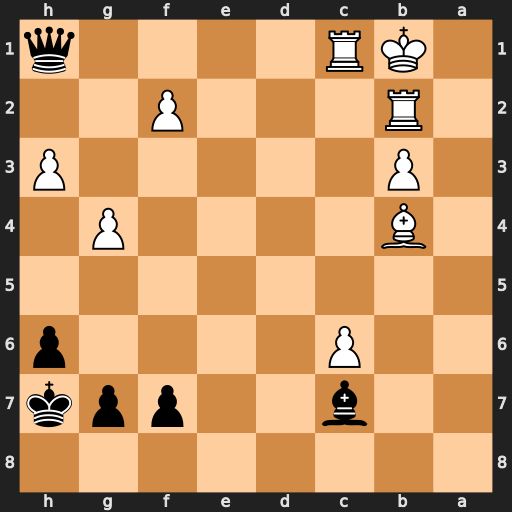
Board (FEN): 8/2b2ppk/2P4p/8/1B4P1/1P5P/1R3P2/1KR4q
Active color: b
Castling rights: -
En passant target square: -
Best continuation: Qe4+ Rbc2 Qxb4